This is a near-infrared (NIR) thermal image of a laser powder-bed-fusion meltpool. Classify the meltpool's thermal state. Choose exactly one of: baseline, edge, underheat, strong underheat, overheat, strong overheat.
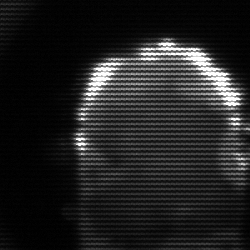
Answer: baseline